Question: I need find angle of vehicle turn measured in degrees.

Location points update with equal intervals (1 sec). Therefore device makes like 4-5 points during turn. I schematically displayed that on picture.
If it is possible, how?
---
What I tried:
1. Create two geometric vectors from points 3, 4 and 1, 2 respectively and find angle between those vectors. Coordinates of vectors I calculated like Vector1 (lat2 - lat1; lon2 - lon2). Not sure this approach could be applied to Location coordinates.
2. Use location1.bearingTo(location2). But this doesn't give expected results. Seems like it gives "compass" results. Perhabs I could use it somehow but not sure.
3. Also tried few trigonometric formulas like here or here or here. They didn't give expected angle.
---
The accepted answer works great. But to complete the answer I have to show that method of 'angleDifference'. This one works for me:
'''
public int getAngleDifference(int currentAngle){
int r = 0;
angleList.add(currentAngle);
if (angleList.size() == 4) {
int d = Math.abs(angleList.get(0) - angleList.get(3)) % 360;
r = d > 180 ? 360 - d : d;
angleList.clear();
}
return r;
}
'''
I add points to list untill there're 4 of them and then calculate angle difference between 1st and 4th points for better results.
Hope it will help for someone!
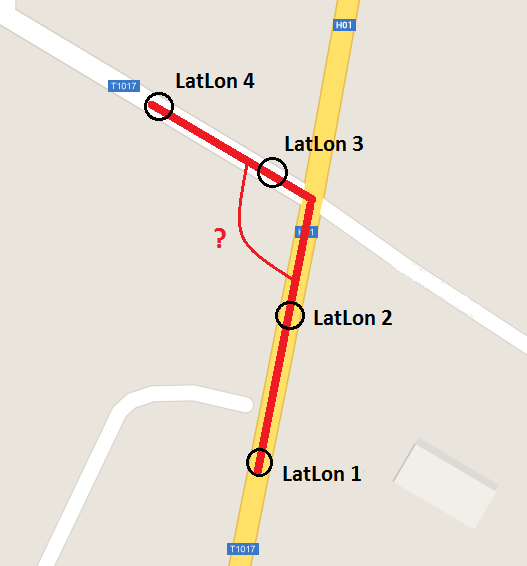
Answer: Approach 1 does not work as you described: Lat, Lon are not cartesian coordinates (One degree of longitude expressed in meters is not one degree of latitide, this is only valid at the equator). You would have first to transform to a (local) cartesian system.
An error is in the drawing: The angle marked with "?" is placed at the wrong side. You most probably want angle: 180 - ?
In your example the car ist turning less than 90deg, altough your angle shows more than 90deg.
To understand better make another drawing where the car turns left for only 10 degrees. In your drawing this would be 170deg, which is wrong.
Approach 2) works better, but you need to sum up the angle differences.
You have to write yourself a method
'''
double angleDifference(double angle1, double angle2);
'''
This look easier than it is, although the code is only a few lines long.
Make sure that you have some test cases that tests the behaviour when crossing the 360deg limit.
Example
(turn from bearing 10 to bearing 350), should either give 20 or -20, depending if you want that the method give sthe absolut evalue or the relative angle